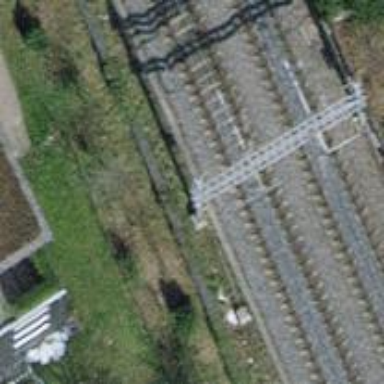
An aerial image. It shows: Single railway track with electrification through contact line.